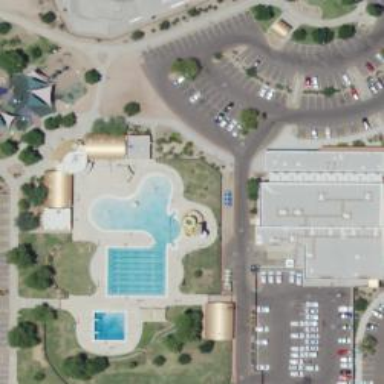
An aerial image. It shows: Water slide attraction.